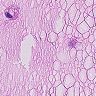
Metastatic tissue present: yes